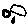
Label: moon